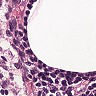
Metastatic tissue present: no